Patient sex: M
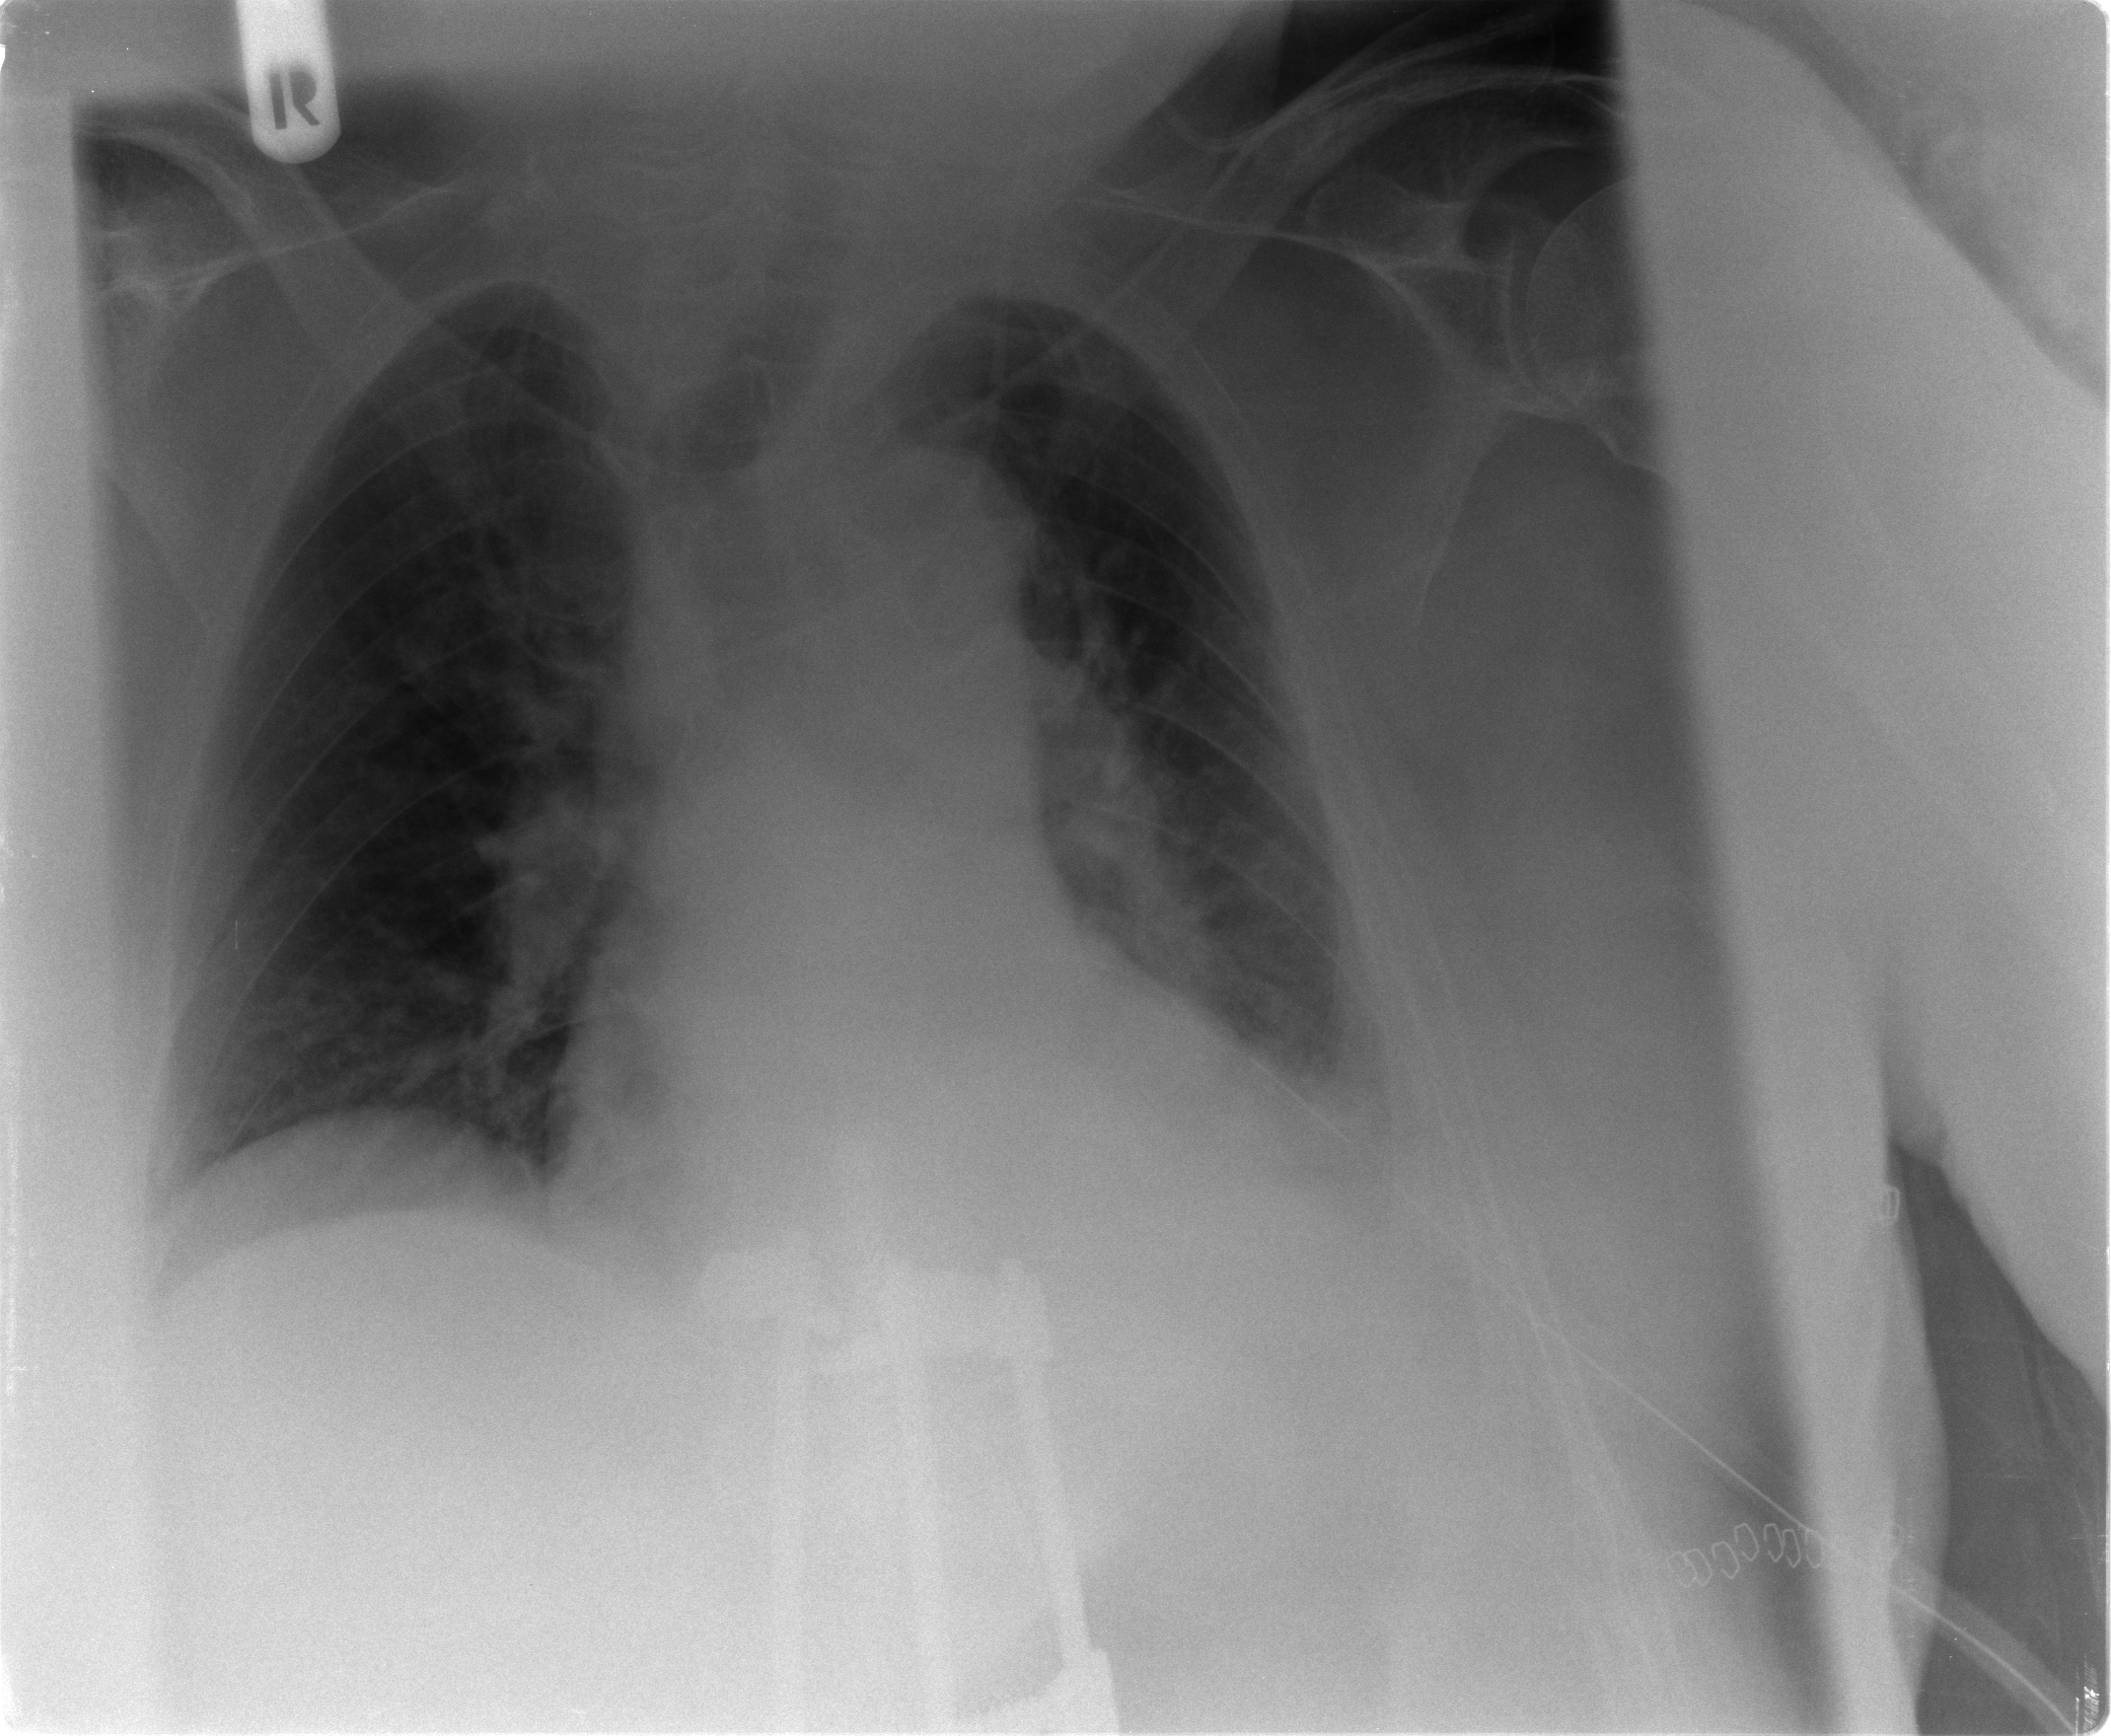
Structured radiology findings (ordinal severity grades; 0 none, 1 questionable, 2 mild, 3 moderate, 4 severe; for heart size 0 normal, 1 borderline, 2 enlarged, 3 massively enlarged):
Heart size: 0
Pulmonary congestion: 2
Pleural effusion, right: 0
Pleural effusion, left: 2
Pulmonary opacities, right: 0
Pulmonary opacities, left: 0
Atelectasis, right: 0
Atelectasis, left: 2